Field crop: tomato
Growth stage: 2
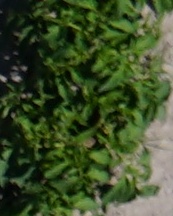
Species: tomato